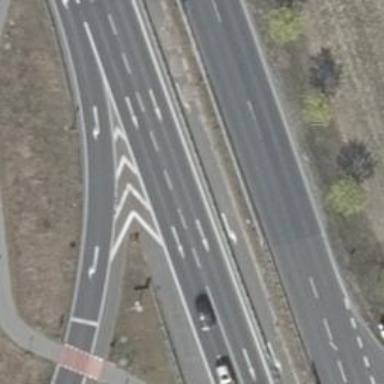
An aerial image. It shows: Asphalt motorway of trunk classification.